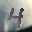
Label: 4